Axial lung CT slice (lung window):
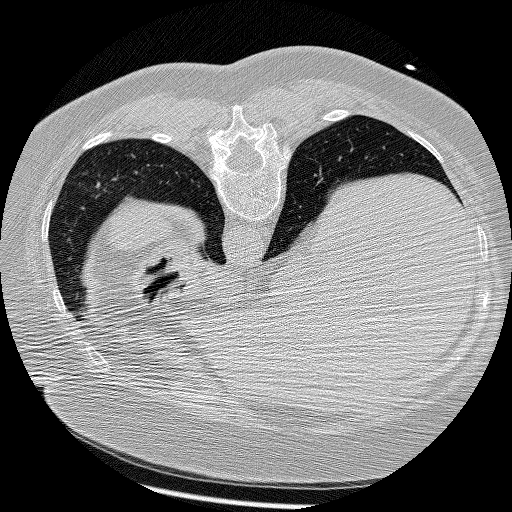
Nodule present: no